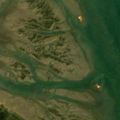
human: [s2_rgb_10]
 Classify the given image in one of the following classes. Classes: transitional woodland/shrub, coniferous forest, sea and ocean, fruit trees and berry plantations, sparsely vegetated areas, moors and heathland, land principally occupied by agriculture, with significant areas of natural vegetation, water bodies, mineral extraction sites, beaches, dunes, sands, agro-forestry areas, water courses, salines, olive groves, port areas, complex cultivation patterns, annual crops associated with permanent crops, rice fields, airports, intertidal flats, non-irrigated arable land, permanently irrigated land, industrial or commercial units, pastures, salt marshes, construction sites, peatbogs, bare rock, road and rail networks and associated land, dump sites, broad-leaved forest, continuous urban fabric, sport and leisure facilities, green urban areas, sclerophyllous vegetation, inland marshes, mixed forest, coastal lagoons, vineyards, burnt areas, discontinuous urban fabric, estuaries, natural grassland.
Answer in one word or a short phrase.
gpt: salt marshes, estuaries